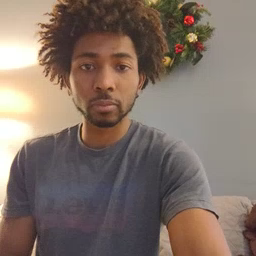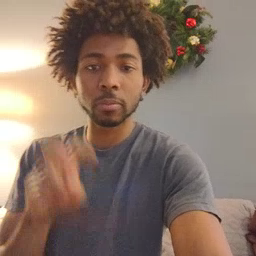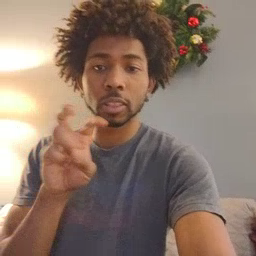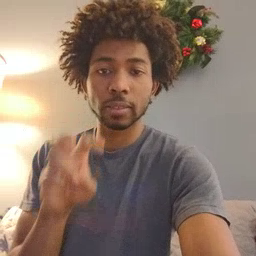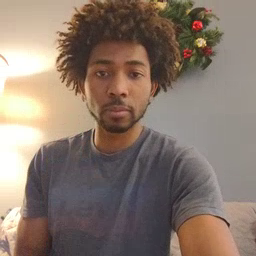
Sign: pizza